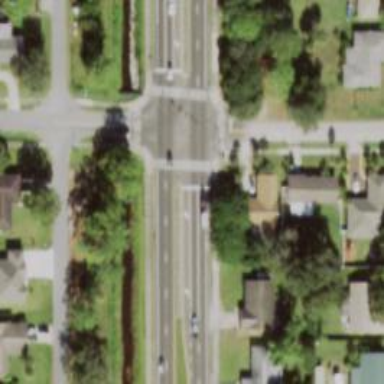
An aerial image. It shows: Footway crossing with uncontrolled zebra markings.